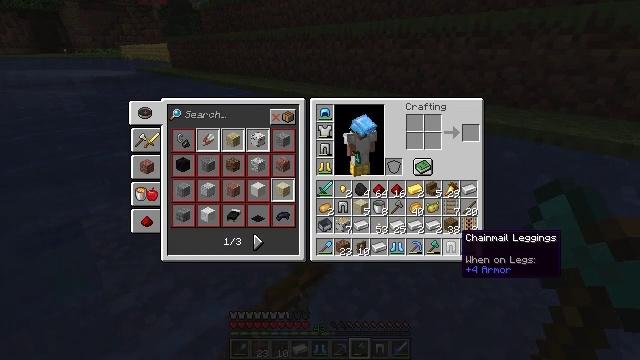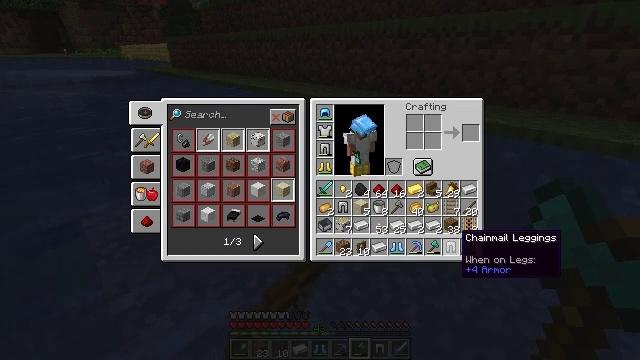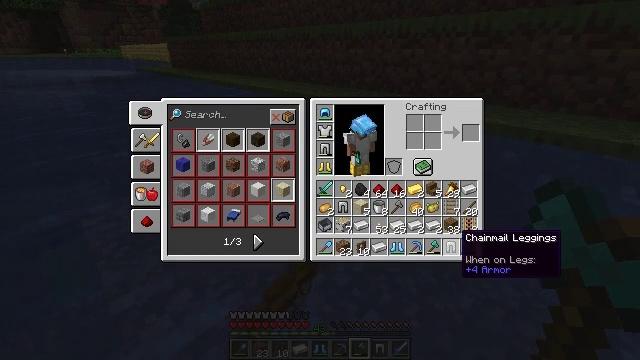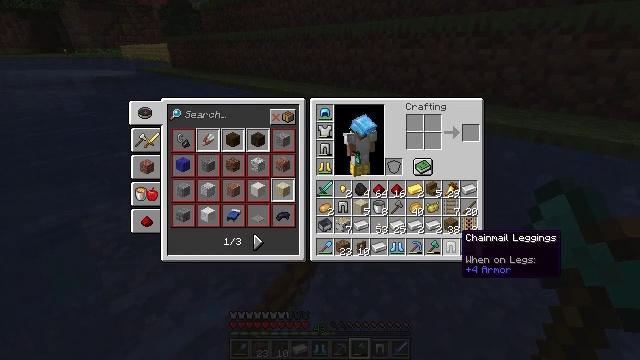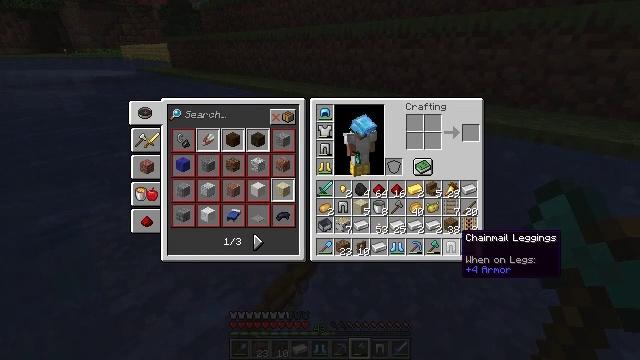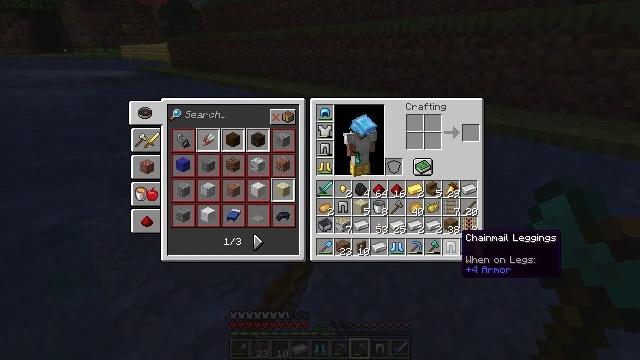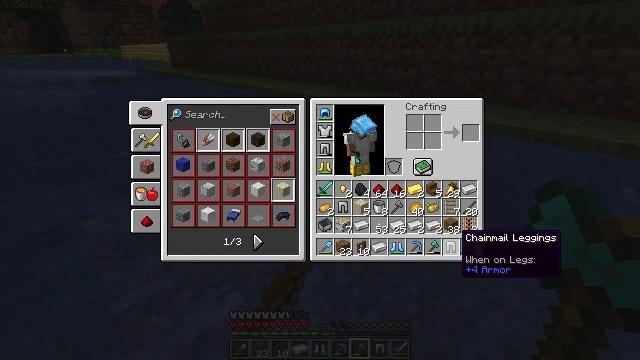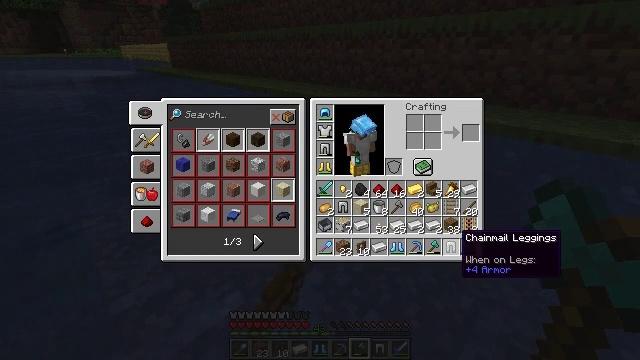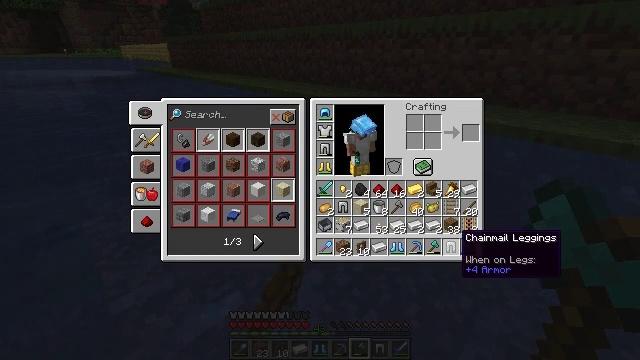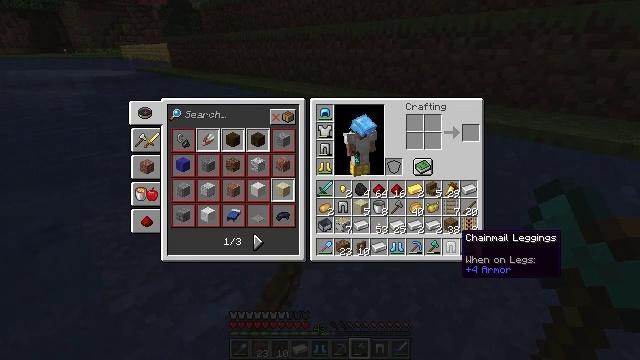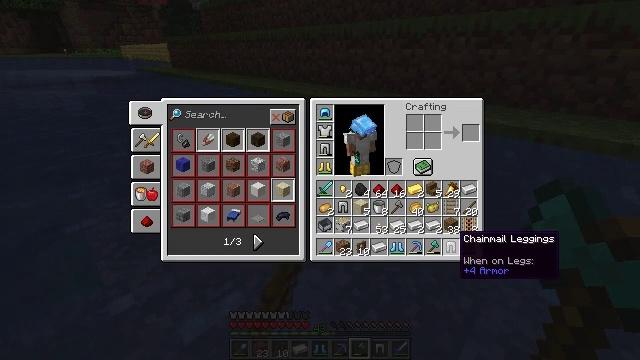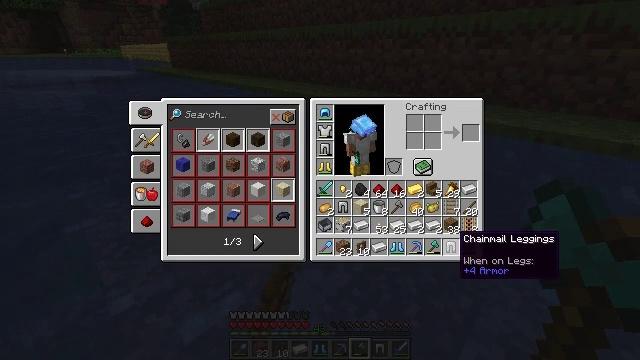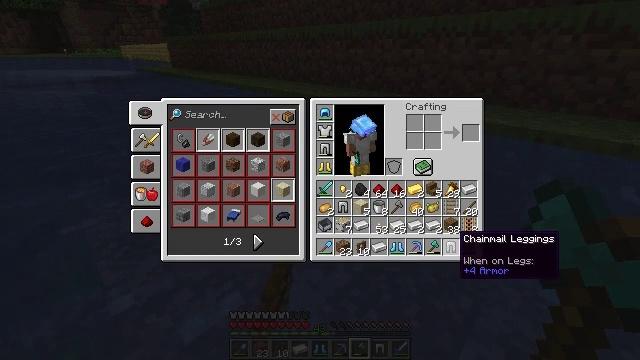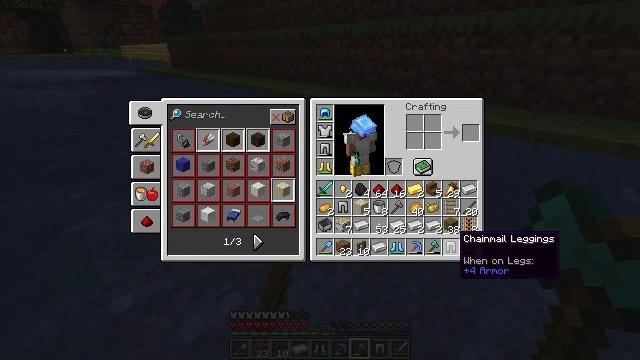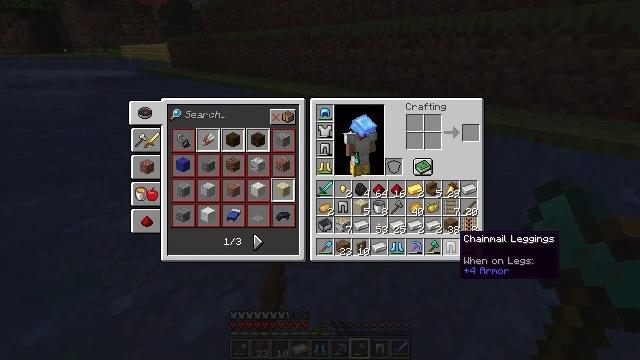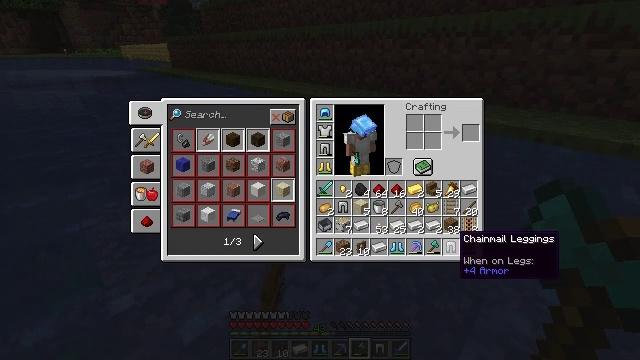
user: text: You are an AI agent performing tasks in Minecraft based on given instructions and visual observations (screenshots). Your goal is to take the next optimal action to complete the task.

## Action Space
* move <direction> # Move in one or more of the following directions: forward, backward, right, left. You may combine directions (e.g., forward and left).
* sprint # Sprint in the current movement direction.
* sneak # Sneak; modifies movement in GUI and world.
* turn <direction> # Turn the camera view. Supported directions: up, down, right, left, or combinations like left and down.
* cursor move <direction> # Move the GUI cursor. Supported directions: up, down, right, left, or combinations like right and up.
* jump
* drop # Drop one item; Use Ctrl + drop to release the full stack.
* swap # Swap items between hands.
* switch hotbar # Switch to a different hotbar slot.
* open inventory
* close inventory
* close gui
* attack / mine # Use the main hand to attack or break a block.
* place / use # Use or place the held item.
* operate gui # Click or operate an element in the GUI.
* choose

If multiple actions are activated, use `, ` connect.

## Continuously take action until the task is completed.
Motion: motion action
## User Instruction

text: Drop chainmail leggings.
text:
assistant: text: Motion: sneak
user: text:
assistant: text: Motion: sneak
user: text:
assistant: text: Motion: sneak, operate gui
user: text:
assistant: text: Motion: sneak, operate gui
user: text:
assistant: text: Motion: sneak
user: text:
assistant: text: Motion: sneak
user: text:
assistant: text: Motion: sneak
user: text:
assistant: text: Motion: sneak
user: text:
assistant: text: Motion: sneak
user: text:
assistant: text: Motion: sneak
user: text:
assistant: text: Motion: sneak
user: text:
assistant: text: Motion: sneak
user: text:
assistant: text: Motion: sneak
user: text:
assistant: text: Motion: sneak
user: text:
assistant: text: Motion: sneak
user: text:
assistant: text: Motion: sneak
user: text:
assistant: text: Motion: sneak
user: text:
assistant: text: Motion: no_op
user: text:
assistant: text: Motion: no_op
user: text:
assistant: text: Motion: operate gui
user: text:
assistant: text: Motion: operate gui
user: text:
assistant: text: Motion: cursor move up, operate gui
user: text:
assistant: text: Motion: cursor move left and up
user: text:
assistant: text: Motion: cursor move left and up
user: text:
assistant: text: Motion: no_op
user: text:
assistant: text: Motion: operate gui
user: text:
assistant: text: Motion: operate gui
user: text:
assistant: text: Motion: operate gui
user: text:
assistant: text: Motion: cursor move left and down
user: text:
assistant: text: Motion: cursor move left and down